Question: I want to select second row second column using first row second column '<td>' tag in html table.
Example:
'''
<table>
<tr>
<td>Row 1</td>
<td id="amount-paid">$1.00 USD</td>
</tr>
<tr>
<td>Row 2</td>
<td>$2.69 USD</td>
</tr>
</table>
'''
Now I need to change the Row 2 second column value to "" message.
This I need to do by using the first row second column id "".
I tried the below code but it not worked:
'''
$('#amount-paid td:eq(2)').text('Paid');
'''

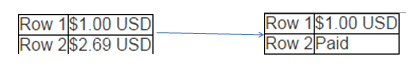
Answer: Try following:
'''
$('#amount-paid td:eq(1)').text('Paid');
'''
How about these?
'''
$('table tr:eq(1) td:eq(1)').text("Paid")
'''
or
'''
$('#amount-paid').closest('tr').next().find('td:eq(1)').text('Paid');
'''